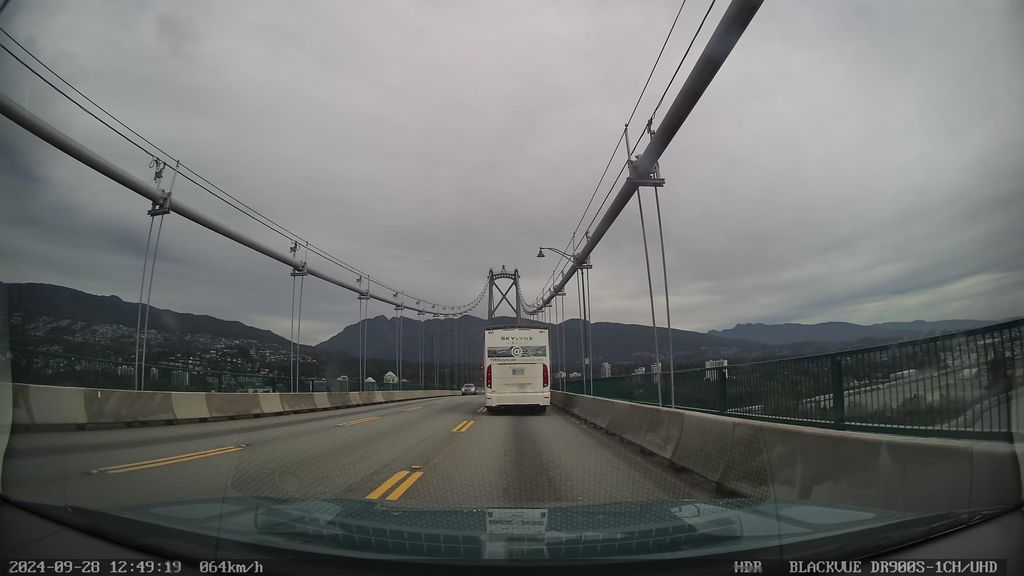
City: vancouver